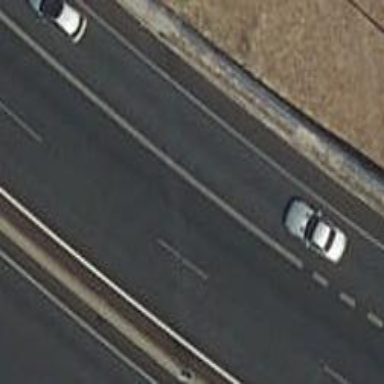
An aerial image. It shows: Asphalt motorway categorized as trunk road.